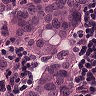
Metastatic tissue present: yes